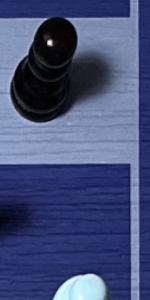
Label: Empty